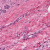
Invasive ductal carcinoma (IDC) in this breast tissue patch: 0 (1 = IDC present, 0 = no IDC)